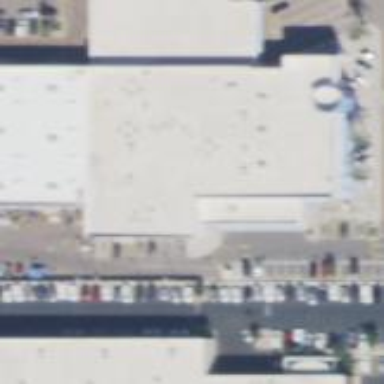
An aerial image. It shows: Car shop building.